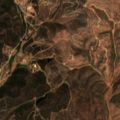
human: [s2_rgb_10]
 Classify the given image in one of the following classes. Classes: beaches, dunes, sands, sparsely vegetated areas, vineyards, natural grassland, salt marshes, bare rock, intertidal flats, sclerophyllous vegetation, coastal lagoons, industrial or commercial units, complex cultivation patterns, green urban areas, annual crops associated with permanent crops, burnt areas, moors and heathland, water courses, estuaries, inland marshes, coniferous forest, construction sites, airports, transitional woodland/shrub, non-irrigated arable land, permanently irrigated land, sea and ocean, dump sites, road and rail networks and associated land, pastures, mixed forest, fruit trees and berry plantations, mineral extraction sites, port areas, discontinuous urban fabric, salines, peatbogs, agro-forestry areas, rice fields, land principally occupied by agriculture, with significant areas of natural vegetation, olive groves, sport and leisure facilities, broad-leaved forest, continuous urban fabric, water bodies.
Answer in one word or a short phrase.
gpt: complex cultivation patterns, broad-leaved forest, sclerophyllous vegetation, transitional woodland/shrub